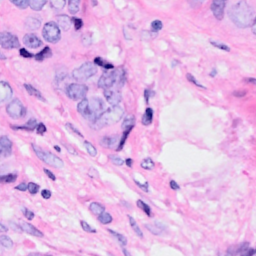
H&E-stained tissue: Breast